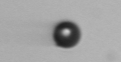
Label: bead